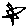
Label: star